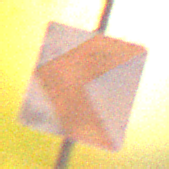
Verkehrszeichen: RichtungstafelnInKurvenKleinRechts
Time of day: Night
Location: Outdoor (Nature)
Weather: Clear
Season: NotSpecified
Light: Natural